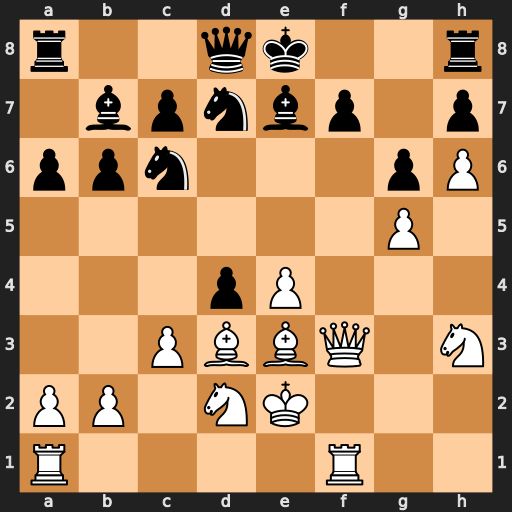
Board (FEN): r2qk2r/1bpnbp1p/ppn3pP/6P1/3pP3/2PBBQ1N/PP1NK3/R4R2
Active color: w
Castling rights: kq
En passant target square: -
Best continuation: Qxf7#